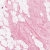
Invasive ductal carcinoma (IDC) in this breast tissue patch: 0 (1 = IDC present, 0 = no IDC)